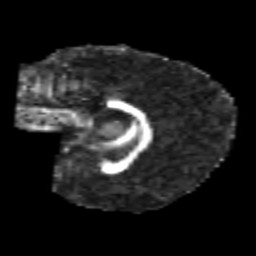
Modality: FA
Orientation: sagittal
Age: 7
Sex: male
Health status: healthy